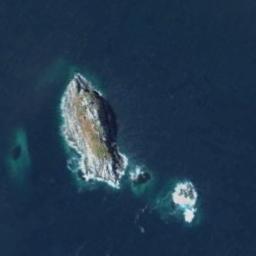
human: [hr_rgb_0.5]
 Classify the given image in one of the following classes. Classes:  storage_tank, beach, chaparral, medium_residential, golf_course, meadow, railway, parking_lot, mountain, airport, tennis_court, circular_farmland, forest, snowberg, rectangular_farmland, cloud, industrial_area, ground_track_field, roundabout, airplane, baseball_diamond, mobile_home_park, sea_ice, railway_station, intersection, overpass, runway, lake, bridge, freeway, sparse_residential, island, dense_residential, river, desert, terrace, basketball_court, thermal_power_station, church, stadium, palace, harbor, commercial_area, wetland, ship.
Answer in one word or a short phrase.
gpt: island